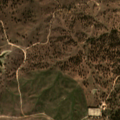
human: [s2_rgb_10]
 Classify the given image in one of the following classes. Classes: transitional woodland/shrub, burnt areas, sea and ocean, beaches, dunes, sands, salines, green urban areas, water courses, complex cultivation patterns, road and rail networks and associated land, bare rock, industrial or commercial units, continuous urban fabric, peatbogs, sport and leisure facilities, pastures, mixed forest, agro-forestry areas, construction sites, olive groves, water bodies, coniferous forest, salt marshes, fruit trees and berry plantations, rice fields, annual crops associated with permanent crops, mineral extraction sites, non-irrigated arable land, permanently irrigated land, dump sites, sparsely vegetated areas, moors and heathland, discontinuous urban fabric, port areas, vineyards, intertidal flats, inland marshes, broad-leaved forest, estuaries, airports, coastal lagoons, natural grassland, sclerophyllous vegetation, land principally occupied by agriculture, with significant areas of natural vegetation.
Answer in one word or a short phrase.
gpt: permanently irrigated land, pastures, agro-forestry areas